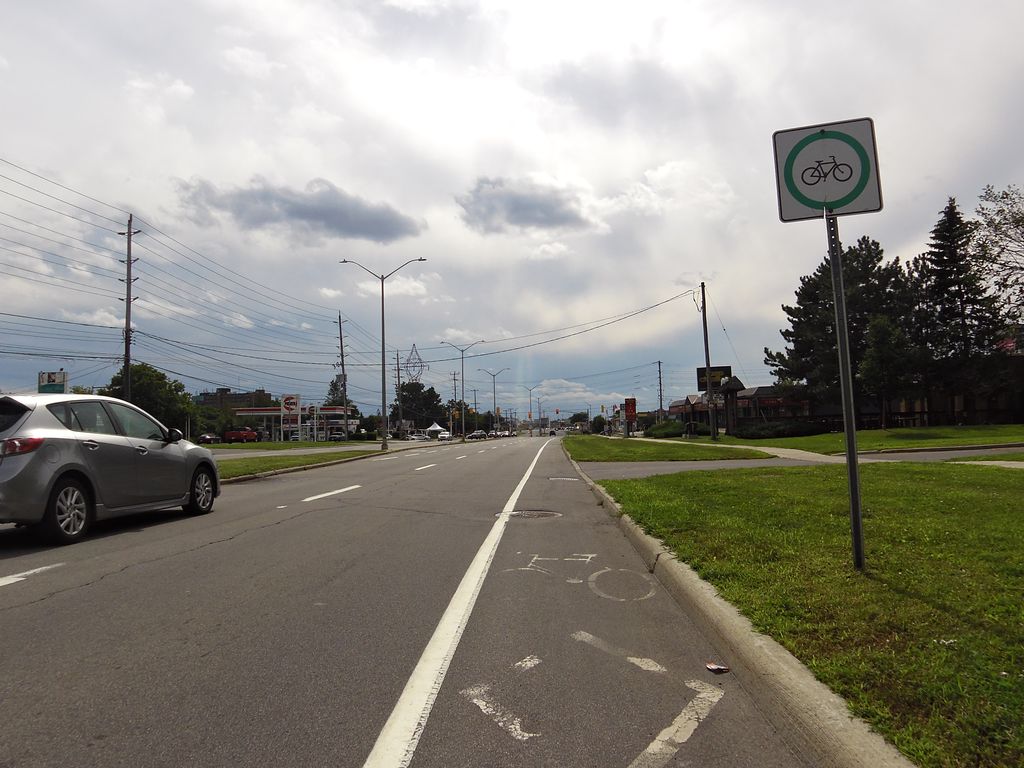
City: ottawa-gatineau